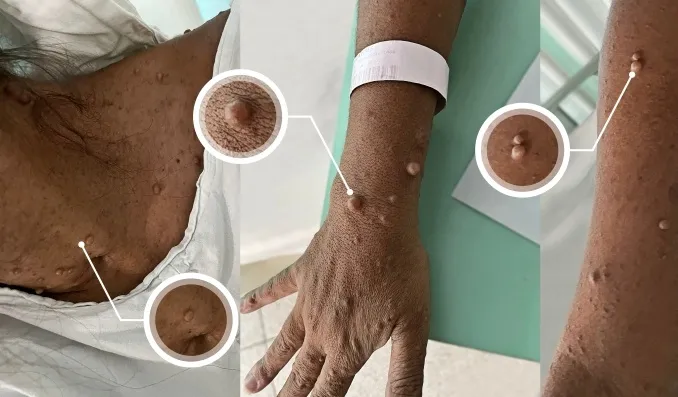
Multiple cafe-au-lait spots and plexiform neurofibromas in a patient with Neurofibromatosis Type 1.
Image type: medical_photograph (other_medical_photograph)